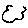
Label: cloud